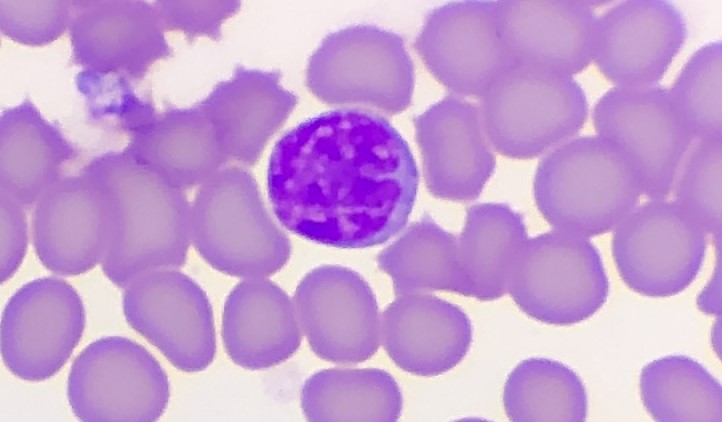
White blood cell type: Lymphocyte